Brain MRI, t1w sequence, axial 2D slice.
Patient: age 42, sex F, weight 78 kg, height 1.78 m
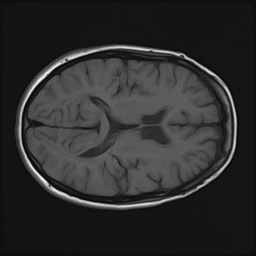